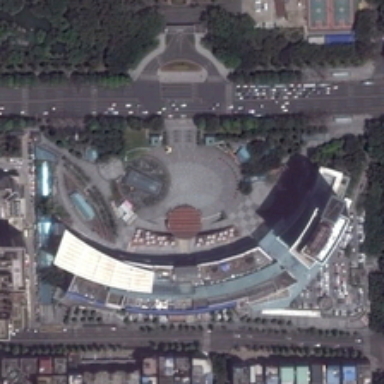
Tall buildings are on both sides of the road .